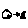
Label: moon